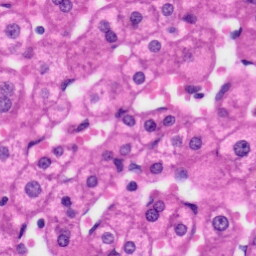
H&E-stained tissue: Liver